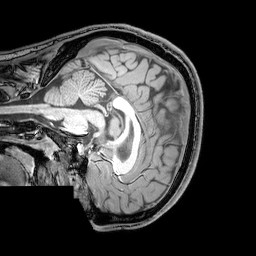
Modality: T1w
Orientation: sagittal
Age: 20
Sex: male
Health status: healthy
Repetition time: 0.081 s
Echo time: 0.037 s